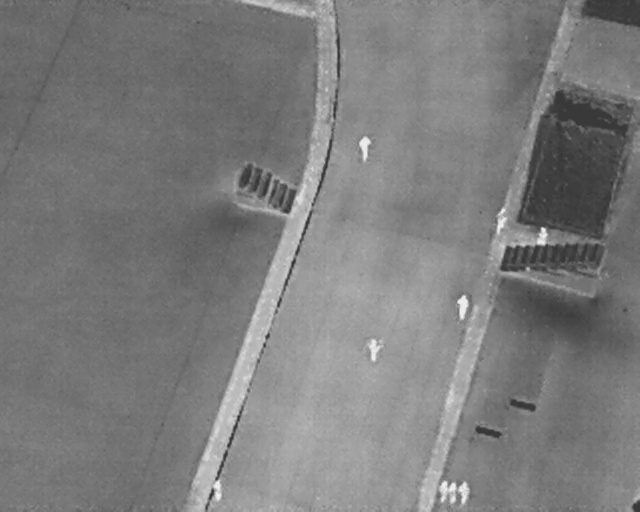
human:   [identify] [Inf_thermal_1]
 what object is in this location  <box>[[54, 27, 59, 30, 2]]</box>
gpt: <ref>1 large person at the top</ref>

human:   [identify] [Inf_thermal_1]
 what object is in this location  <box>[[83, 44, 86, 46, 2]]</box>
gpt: <ref>1 medium person at the right</ref>